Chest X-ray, AP view. Patient: 58 years old, sex M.
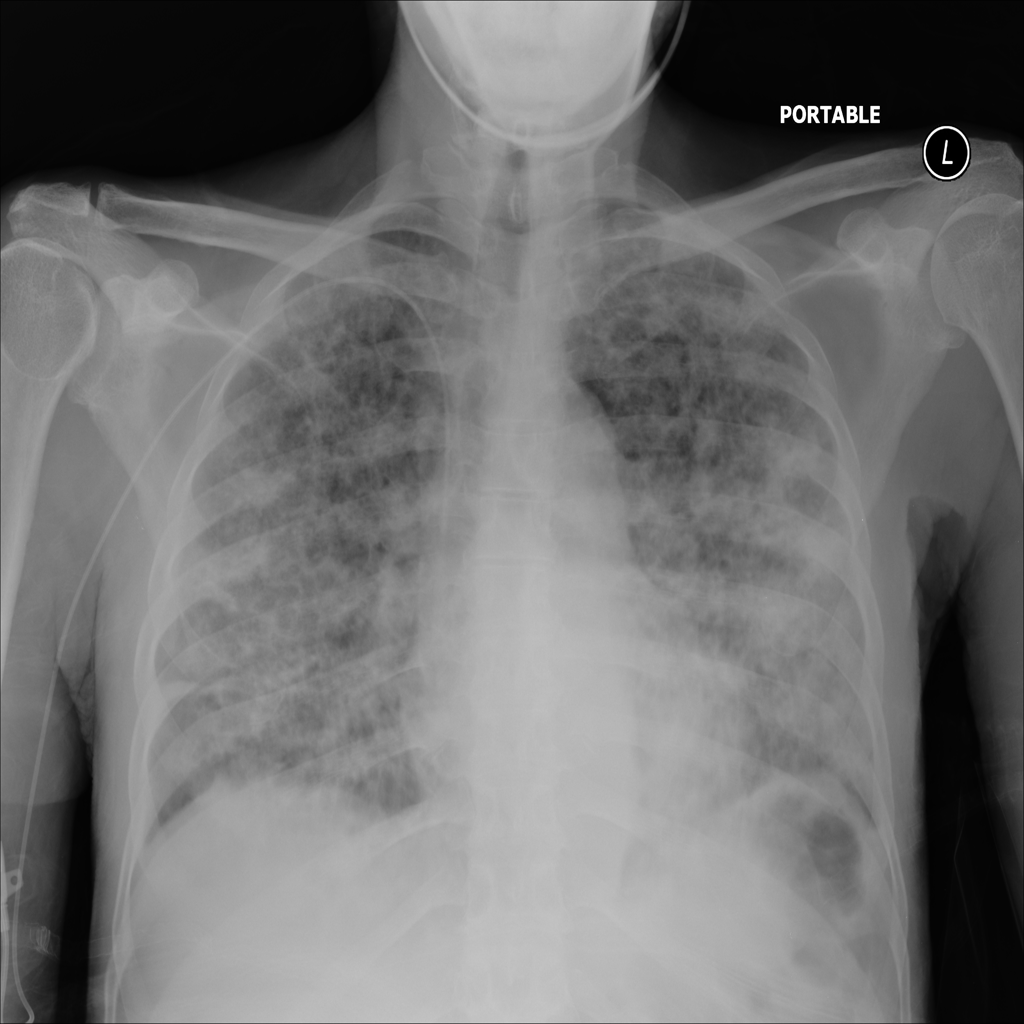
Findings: Effusion, Infiltration